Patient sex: M
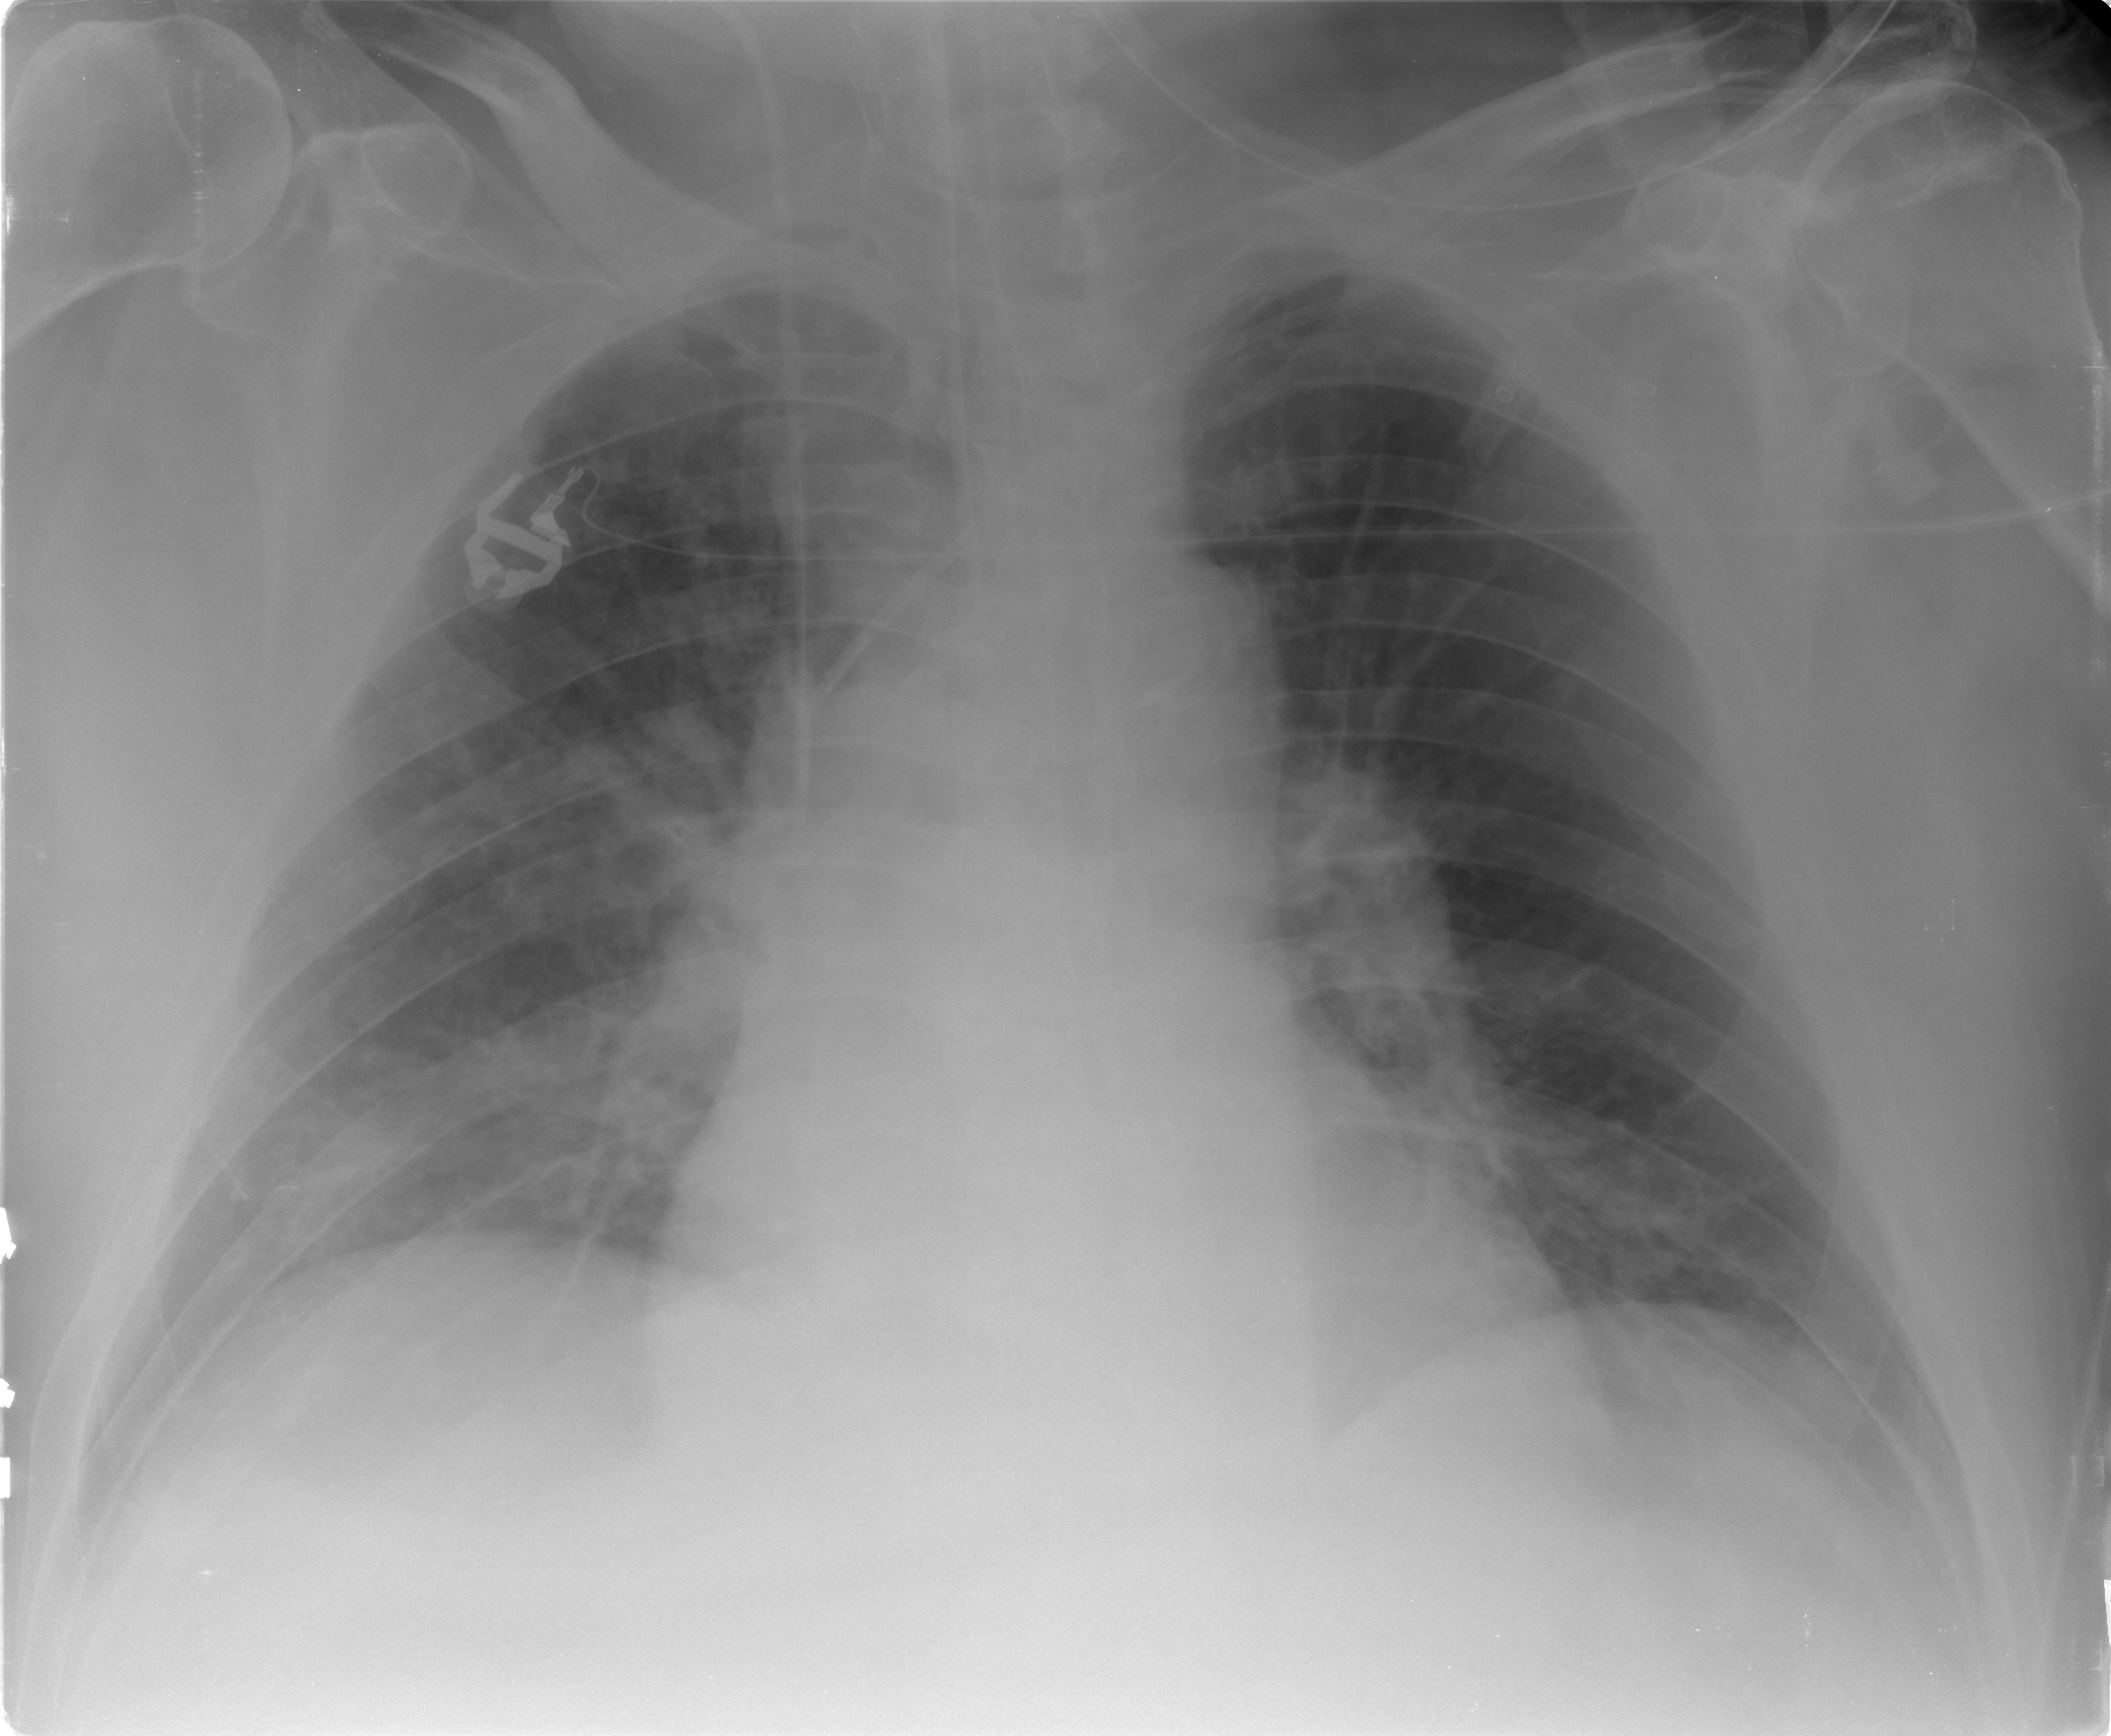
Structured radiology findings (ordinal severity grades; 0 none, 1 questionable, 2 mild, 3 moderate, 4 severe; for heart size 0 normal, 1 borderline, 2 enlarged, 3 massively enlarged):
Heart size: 2
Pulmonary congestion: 2
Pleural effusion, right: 1
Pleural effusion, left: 1
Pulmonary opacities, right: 2
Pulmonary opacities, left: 0
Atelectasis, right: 2
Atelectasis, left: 0